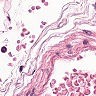
Metastatic tissue present: no